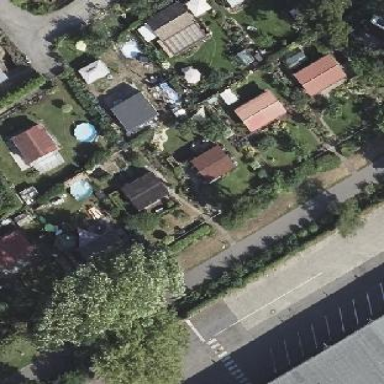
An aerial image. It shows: Plot in the allotments.